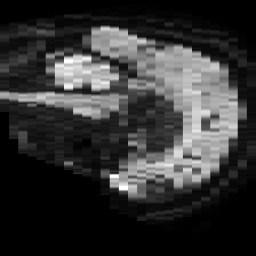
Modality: TRACE
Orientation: sagittal
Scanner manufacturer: philips
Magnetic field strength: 3 T
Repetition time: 4.4 s
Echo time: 0.06019 s